Question: I'm making an Angular App and I'm starting to use some of the Kendo UI controls. I'm having some issues wiring up the AutoComplete control. I would like to use a factory that will return the list of "auto complete" values from my database.
I have iincluded the auto complete control and I'm trying to use the k-options attribute:
'''
<input kendo-auto-complete ng-model="myFruit" k-options="FruitAutoComplete" />
'''
In my controller the following hard coded list of fruits work:
'''
$scope.FruitAutoComplete = {
dataTextField: 'Name',
dataSource:[
{ id: 1, Name: "Apples" },
{ id: 2, Name: "Oranges" }
]
}
'''
When I move this over to use my factory I see it calling and returning the data from the factory but it never get bound to the screen.
'''
$scope.FruitAutoComplete = {
dataTextField: 'Name',
dataSource: new kendo.data.DataSource({
transport: {
read: function () {
return FruitFactory.getYummyFruit($scope.myFruit);
}
}
})
}
'''
I end up with the request never being fulfilled to the auto complete.

My factory is just returning an array of fruit [
my Fruit Factory Code:
'''
getYummyFruit: function (val) {
return $http.get('api/getFruitList/' + val)
.then(function (res) {
var fruits= [];
angular.forEach(res.data, function (item) {
fruits.push(item);
});
return fruits;
});
}
'''
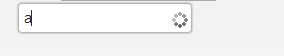
Answer: Here is your solution
<URL>
For the sake of plnker I did not add $http (UPDATE - here is <URL>
UPDATE 2 - <URL> fixed problem as per @SpencerReport
The controller
'''
$scope.FruitAutoCompleteFromFactory = {
dataTextField: 'Name',
dataSource: new kendo.data.DataSource({
transport: {
read: function (options) {
return FruitFactory.getYummyFruit(options)
}
}
})
}
'''
The factory -
'''
factory('FruitFactory', ['$http',
function($http) {
return {
getYummyFruit: function(options) {
return $http.get('myFruits.json').success(
function(results) {
options.success(results);
});
}
}
}
'''